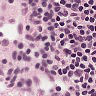
Metastatic tissue present: no